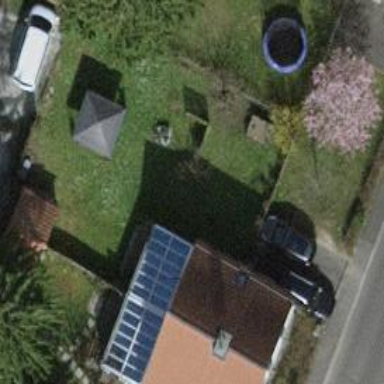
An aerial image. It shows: Garden surrounded by fence.